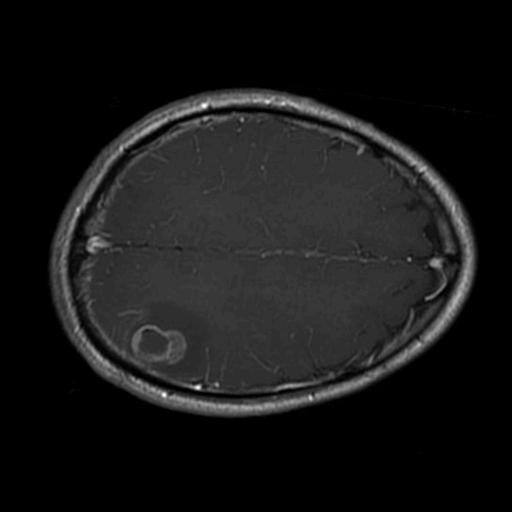
Label: brain_glioma